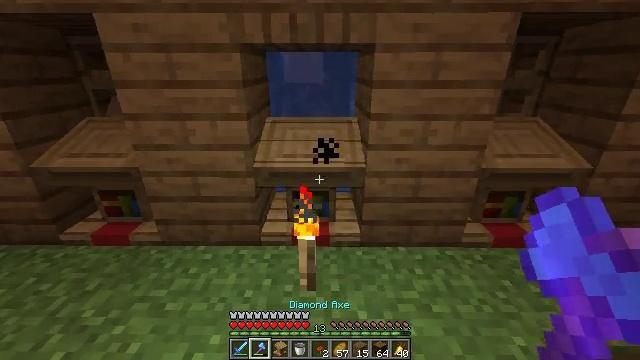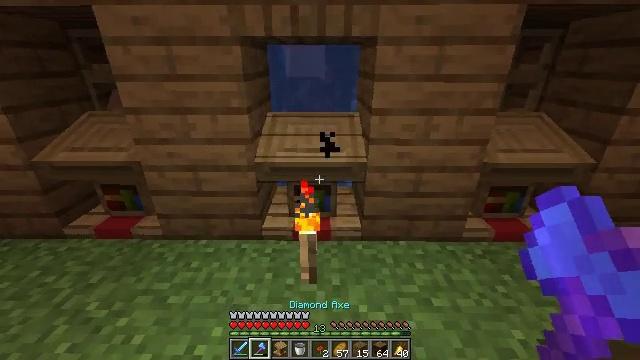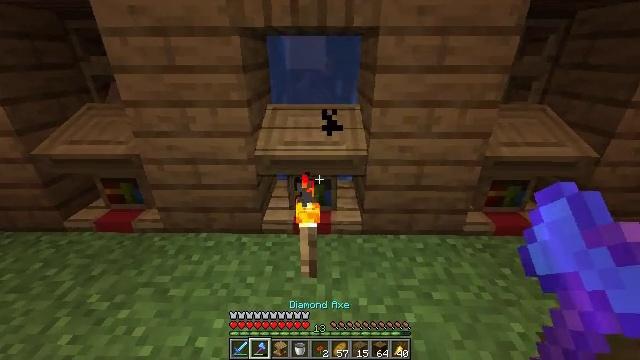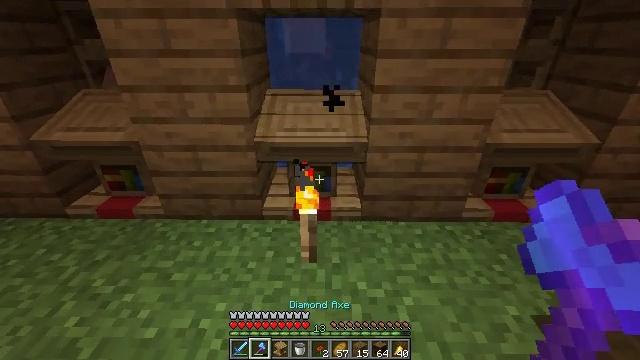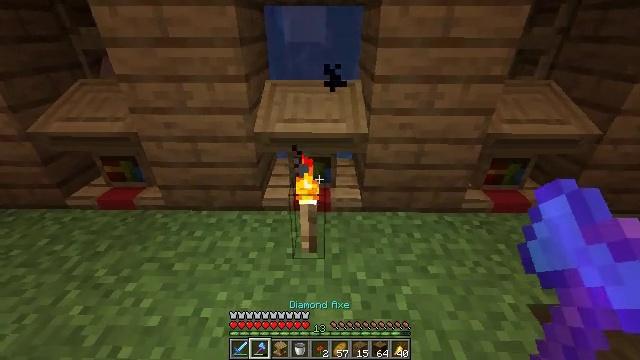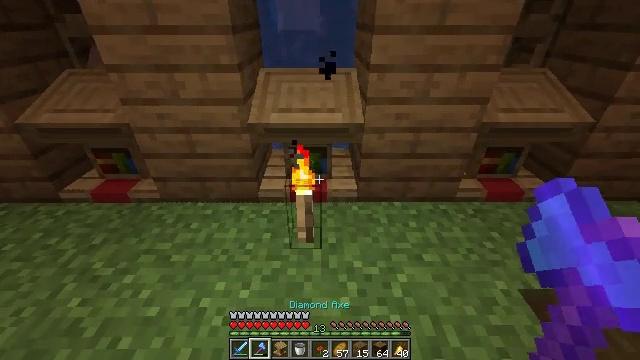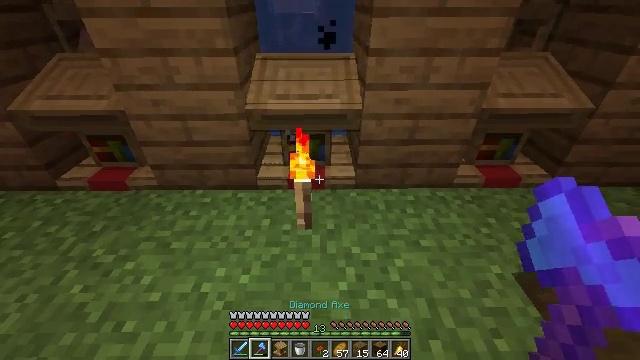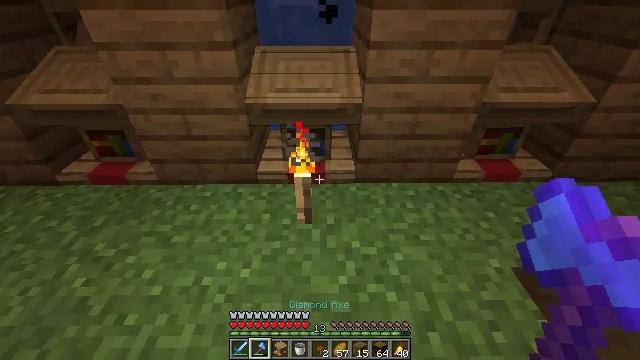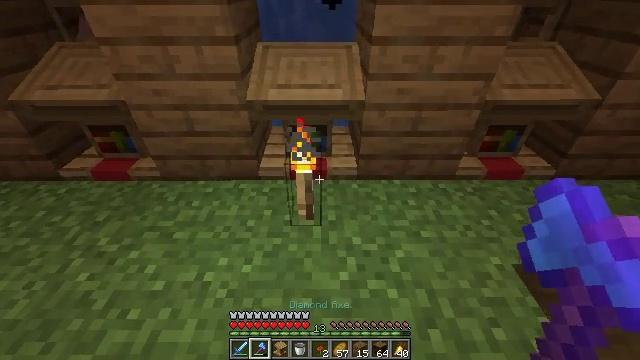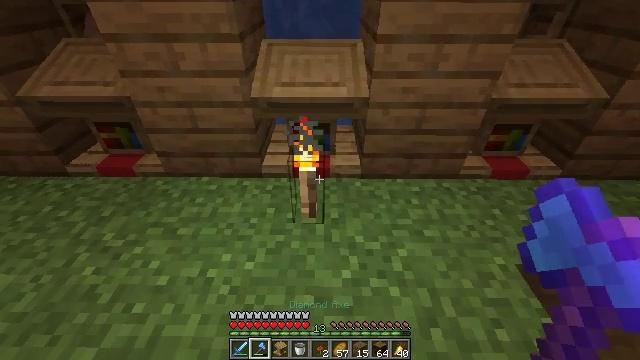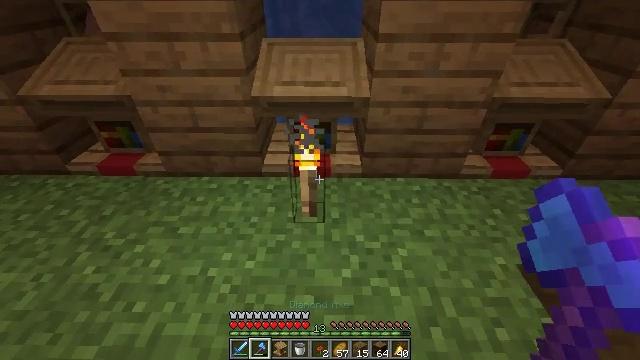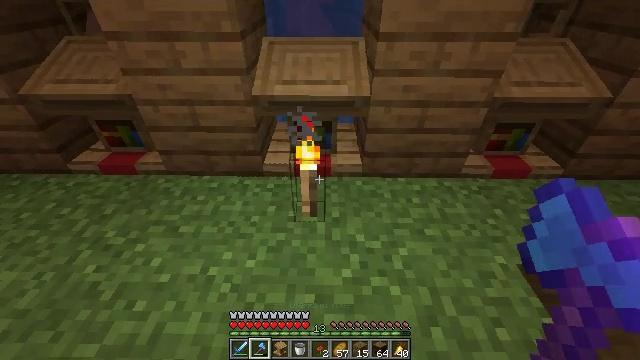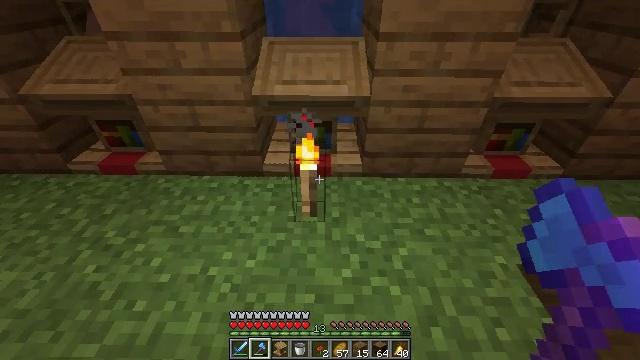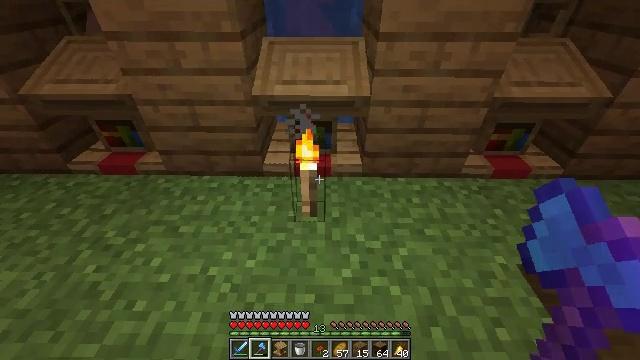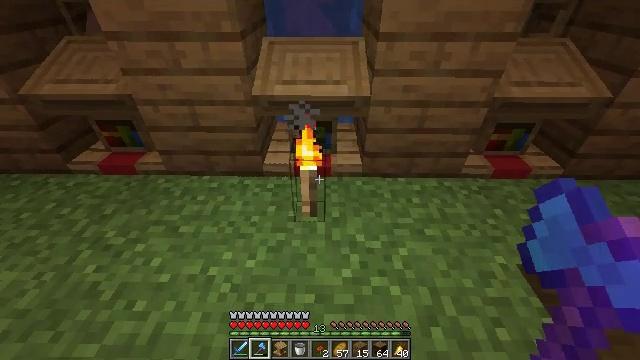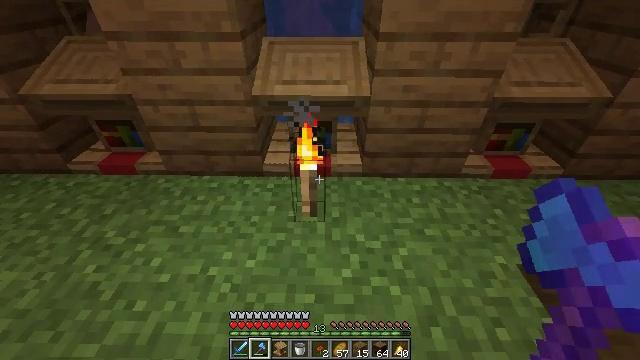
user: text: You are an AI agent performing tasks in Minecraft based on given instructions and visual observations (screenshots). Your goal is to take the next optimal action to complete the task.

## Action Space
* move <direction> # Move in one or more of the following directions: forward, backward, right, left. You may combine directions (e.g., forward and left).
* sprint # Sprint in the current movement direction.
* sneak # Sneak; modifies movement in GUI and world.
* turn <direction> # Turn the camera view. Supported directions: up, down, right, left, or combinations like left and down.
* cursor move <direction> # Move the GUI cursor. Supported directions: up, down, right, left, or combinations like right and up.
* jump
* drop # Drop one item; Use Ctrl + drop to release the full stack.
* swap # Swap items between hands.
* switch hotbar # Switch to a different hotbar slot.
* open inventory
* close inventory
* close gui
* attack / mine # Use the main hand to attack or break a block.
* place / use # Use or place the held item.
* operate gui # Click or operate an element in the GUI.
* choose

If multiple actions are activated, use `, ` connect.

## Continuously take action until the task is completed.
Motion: motion action
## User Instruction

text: Attack the torch to pick it up.
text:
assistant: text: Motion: turn down
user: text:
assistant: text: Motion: turn down
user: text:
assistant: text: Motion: turn down
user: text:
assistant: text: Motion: turn down
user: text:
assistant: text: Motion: turn right and down
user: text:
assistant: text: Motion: turn down
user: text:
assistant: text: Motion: turn down
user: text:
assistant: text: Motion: no_op
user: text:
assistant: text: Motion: no_op
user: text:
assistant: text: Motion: no_op
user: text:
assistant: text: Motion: no_op
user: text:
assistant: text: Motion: no_op
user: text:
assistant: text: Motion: no_op
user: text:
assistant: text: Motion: no_op
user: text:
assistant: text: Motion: no_op
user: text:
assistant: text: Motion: no_op
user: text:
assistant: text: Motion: no_op
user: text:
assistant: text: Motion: no_op
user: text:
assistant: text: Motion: no_op
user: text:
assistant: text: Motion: no_op
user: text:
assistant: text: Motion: no_op
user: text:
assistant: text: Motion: attack / mine
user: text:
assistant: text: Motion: attack / mine
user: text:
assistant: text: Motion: attack / mine
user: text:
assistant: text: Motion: no_op
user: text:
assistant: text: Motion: no_op
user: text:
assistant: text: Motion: no_op